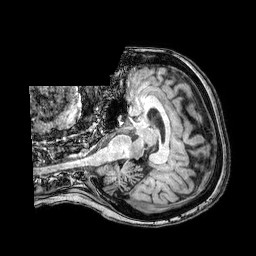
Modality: T1w
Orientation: axial
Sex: female
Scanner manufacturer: philips
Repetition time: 0.008082 s
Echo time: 0.0037 s